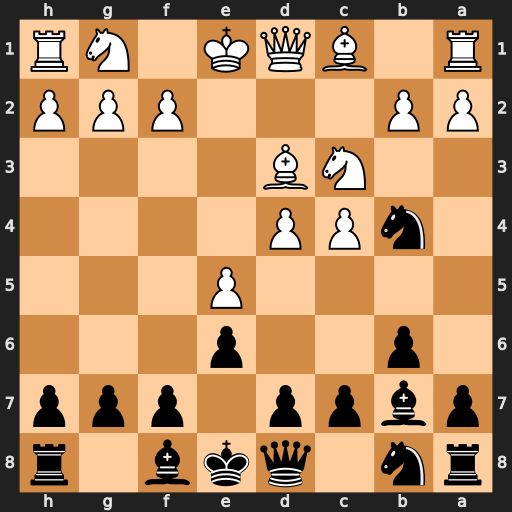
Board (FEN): rn1qkb1r/pbpp1ppp/1p2p3/4P3/1nPP4/2NB4/PP3PPP/R1BQK1NR
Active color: b
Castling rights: KQkq
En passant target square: -
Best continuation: Nxd3+ Qxd3 Bxg2